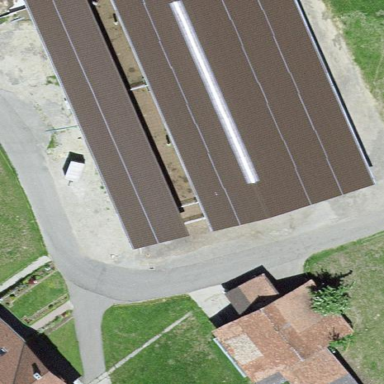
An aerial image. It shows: Farmyard in rural farm setting.